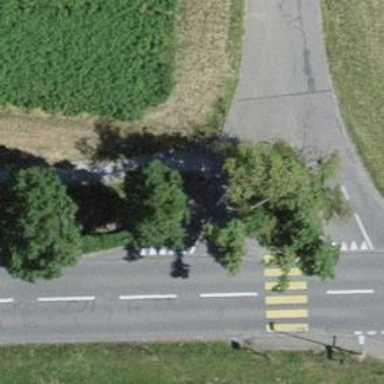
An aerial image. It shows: Unclassified road with asphalt surface.